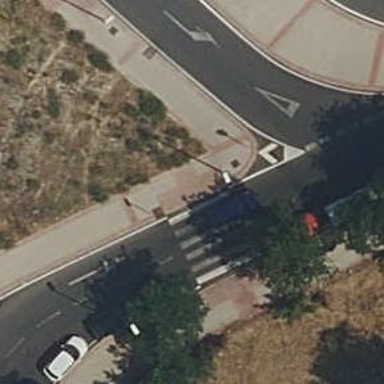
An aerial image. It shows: Zebra crossing on the road.